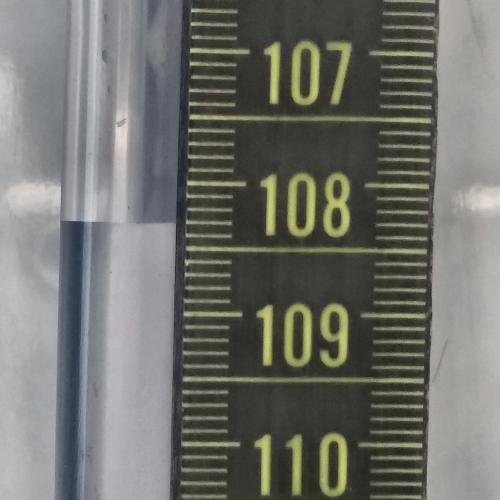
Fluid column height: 108.3 cm